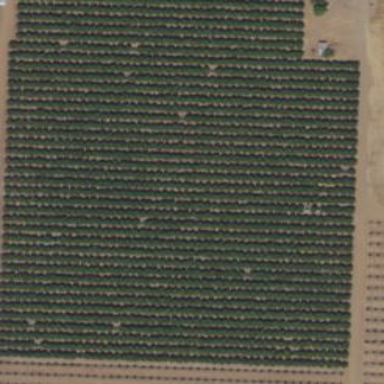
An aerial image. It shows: Orange orchard with rows of orange trees.